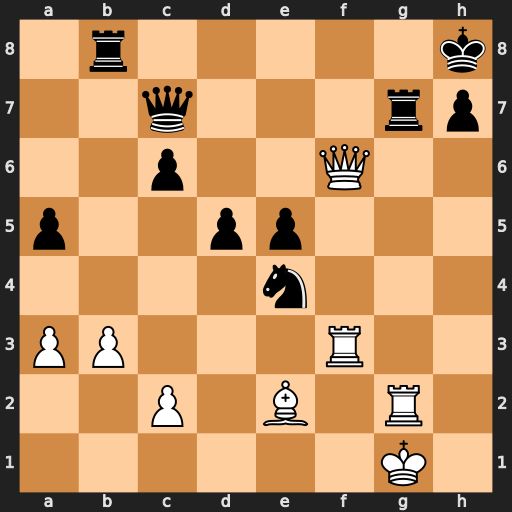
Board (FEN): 1r5k/2q3rp/2p2Q2/p2pp3/4n3/PP3R2/2P1B1R1/6K1
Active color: w
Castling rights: -
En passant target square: -
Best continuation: Qf8+ Rxf8 Rxf8+ Rg8 Rgxg8#